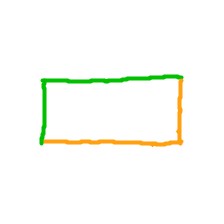
Shape: rectangle